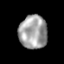
Tissue: lung
Cell type: Epithelial cells
Senescence score: 0.2153
Nuclear area (px): 924
Mean DAPI intensity: 160.898